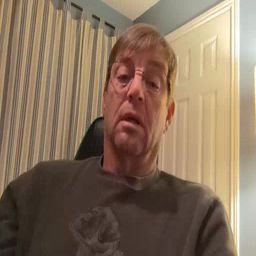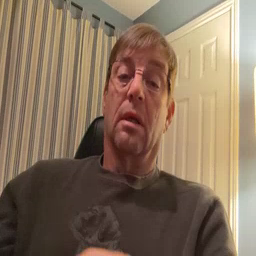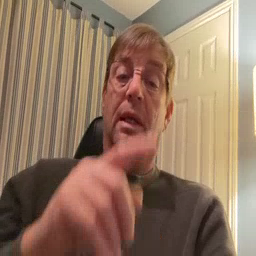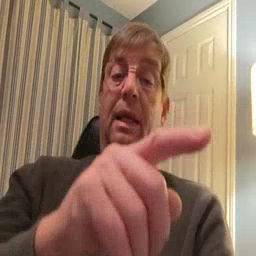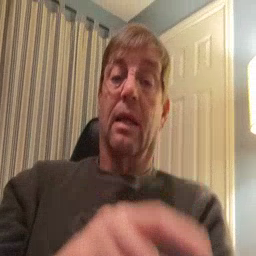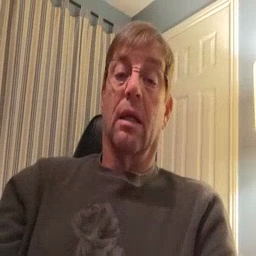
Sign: hesheit